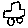
Label: car